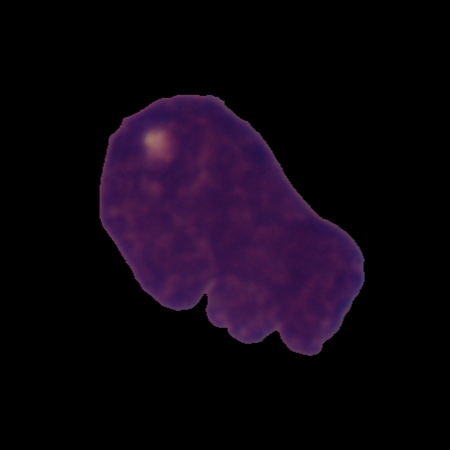
Label: cancer